Interaction volume radius: 5 \u00c5
Interaction volume height: 15 \u00c5
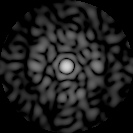
Disorder parameter: 0.8341